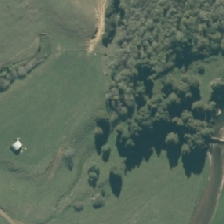
Land cover: deciduous_hardwood